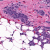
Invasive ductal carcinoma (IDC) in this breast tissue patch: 1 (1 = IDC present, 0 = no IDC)